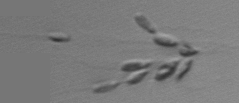
Label: Dinobryon